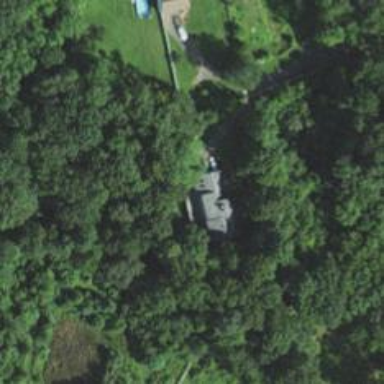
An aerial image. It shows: Residential driveway.